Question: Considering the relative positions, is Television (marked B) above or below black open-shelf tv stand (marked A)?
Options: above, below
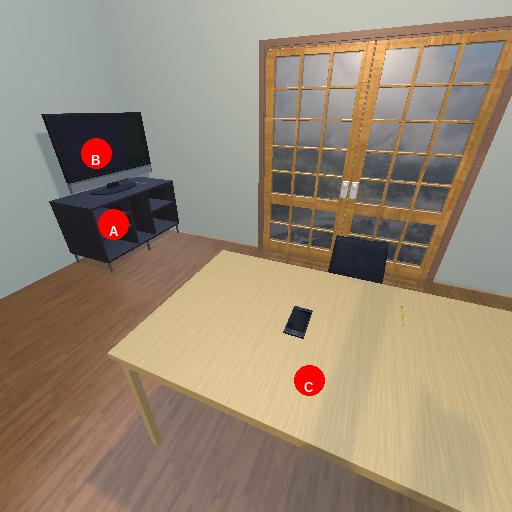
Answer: above